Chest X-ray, PA view. Patient: 63 years old, sex M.
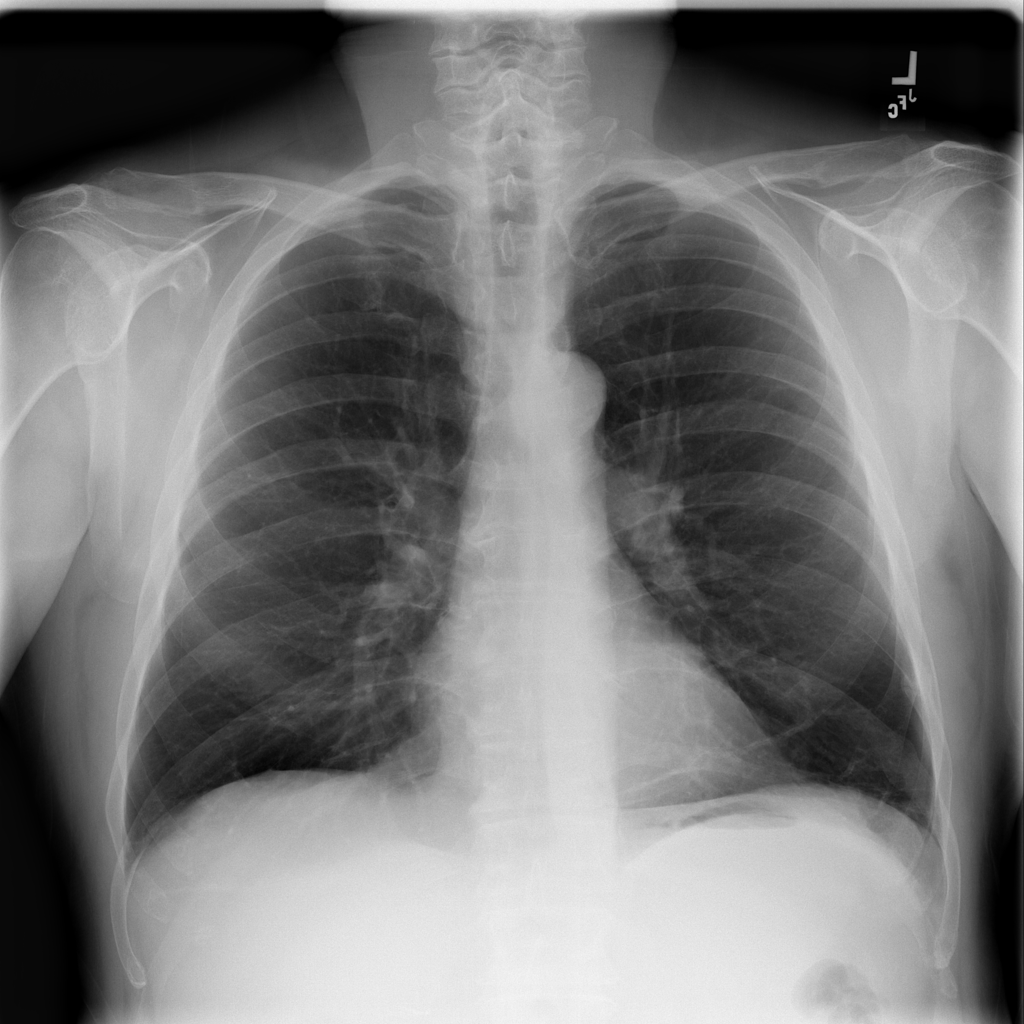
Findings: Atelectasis